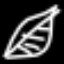
Label: leaf